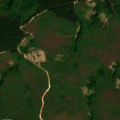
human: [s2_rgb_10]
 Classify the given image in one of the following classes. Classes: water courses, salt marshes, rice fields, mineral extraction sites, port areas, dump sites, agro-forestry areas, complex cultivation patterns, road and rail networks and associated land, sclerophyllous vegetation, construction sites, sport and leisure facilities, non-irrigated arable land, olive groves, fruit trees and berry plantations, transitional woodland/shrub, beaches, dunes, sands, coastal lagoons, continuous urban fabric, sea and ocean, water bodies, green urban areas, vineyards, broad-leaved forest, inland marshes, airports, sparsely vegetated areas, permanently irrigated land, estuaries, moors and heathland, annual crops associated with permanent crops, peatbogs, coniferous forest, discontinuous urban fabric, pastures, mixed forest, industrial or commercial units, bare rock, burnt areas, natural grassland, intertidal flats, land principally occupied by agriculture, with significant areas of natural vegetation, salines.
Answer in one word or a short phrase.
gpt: broad-leaved forest, mixed forest